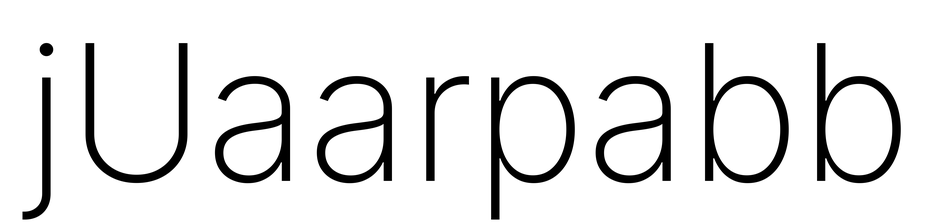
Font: Inter_ExtraLight